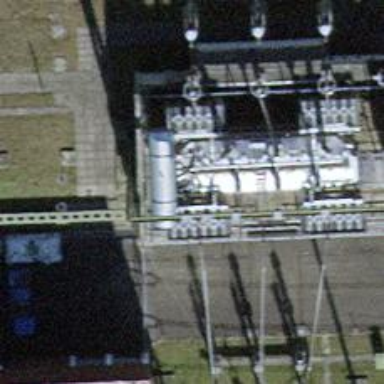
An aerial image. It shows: Insulator used in power equipment.